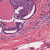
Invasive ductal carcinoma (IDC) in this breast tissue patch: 0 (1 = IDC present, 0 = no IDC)